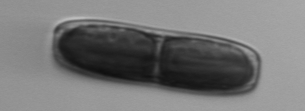
Label: Ephemera